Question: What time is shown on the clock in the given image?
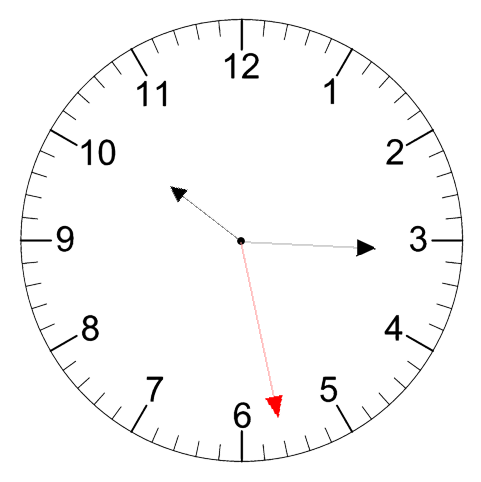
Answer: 10:15:28